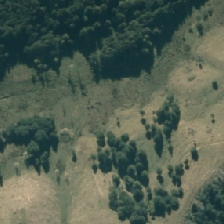
Land cover: low_producing_grassland